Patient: sex F, age 55
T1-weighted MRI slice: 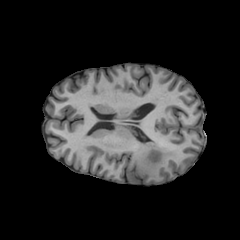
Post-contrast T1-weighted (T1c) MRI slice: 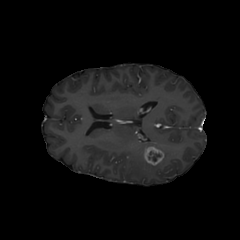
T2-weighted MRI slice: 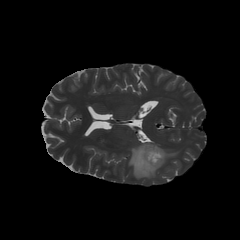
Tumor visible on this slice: yes
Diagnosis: Glioblastoma, IDH-wildtype
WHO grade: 4